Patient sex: M
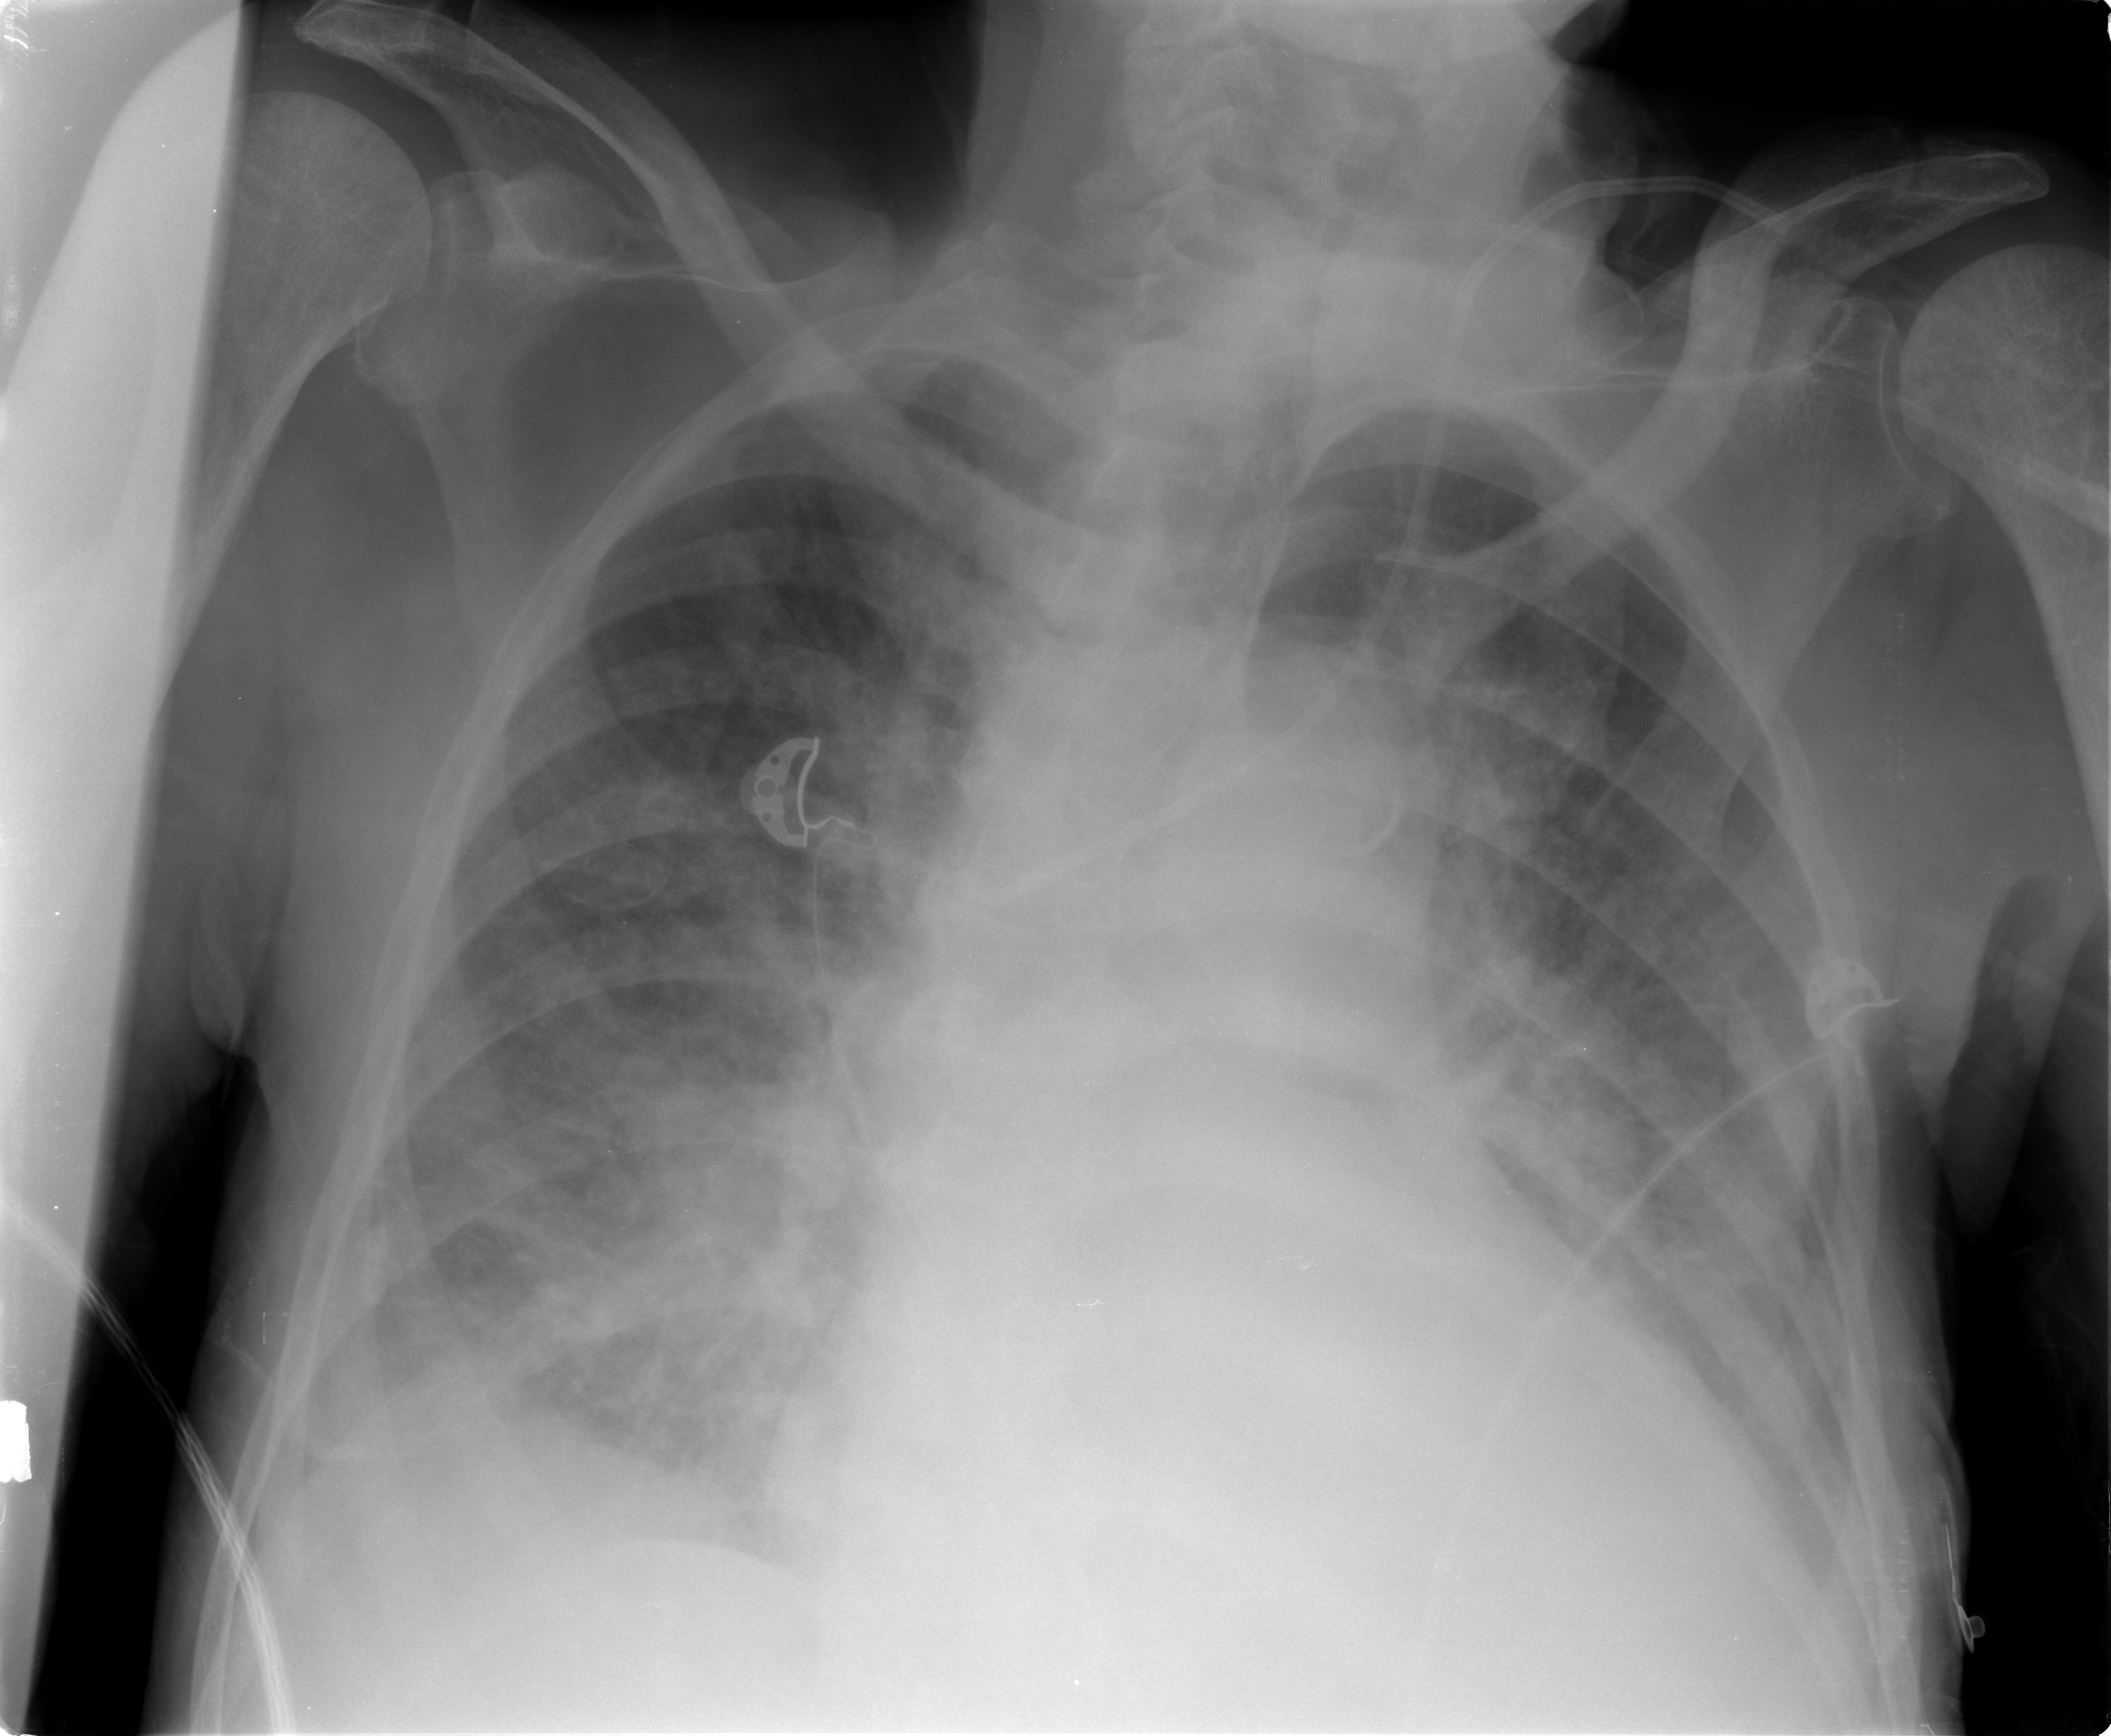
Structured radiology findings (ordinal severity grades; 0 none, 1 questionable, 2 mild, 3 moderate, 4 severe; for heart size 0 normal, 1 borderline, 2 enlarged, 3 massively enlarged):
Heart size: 2
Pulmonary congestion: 2
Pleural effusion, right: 2
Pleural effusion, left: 2
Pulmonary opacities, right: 2
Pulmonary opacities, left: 2
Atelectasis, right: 2
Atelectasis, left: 2